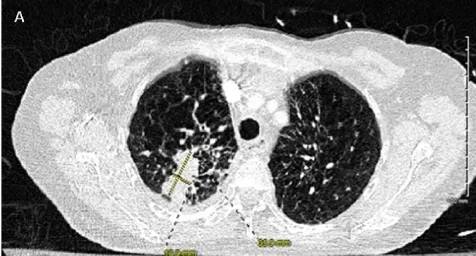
Computed tomography (CT) angiogram of the chest reveals two masses in the right lung apex measuring 2.3 x 2.1 cm and 3.6 x 1.7 cm a CT of the abdomen and pelvis demonstrates a destructive lytic lesion of the left acetabulum measuring 3.9 x 3.4 cm.
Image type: radiology (ct)